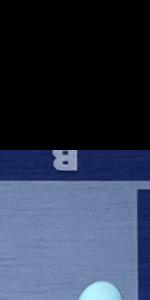
Label: Empty